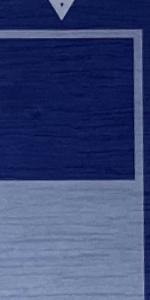
Label: Empty